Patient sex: M
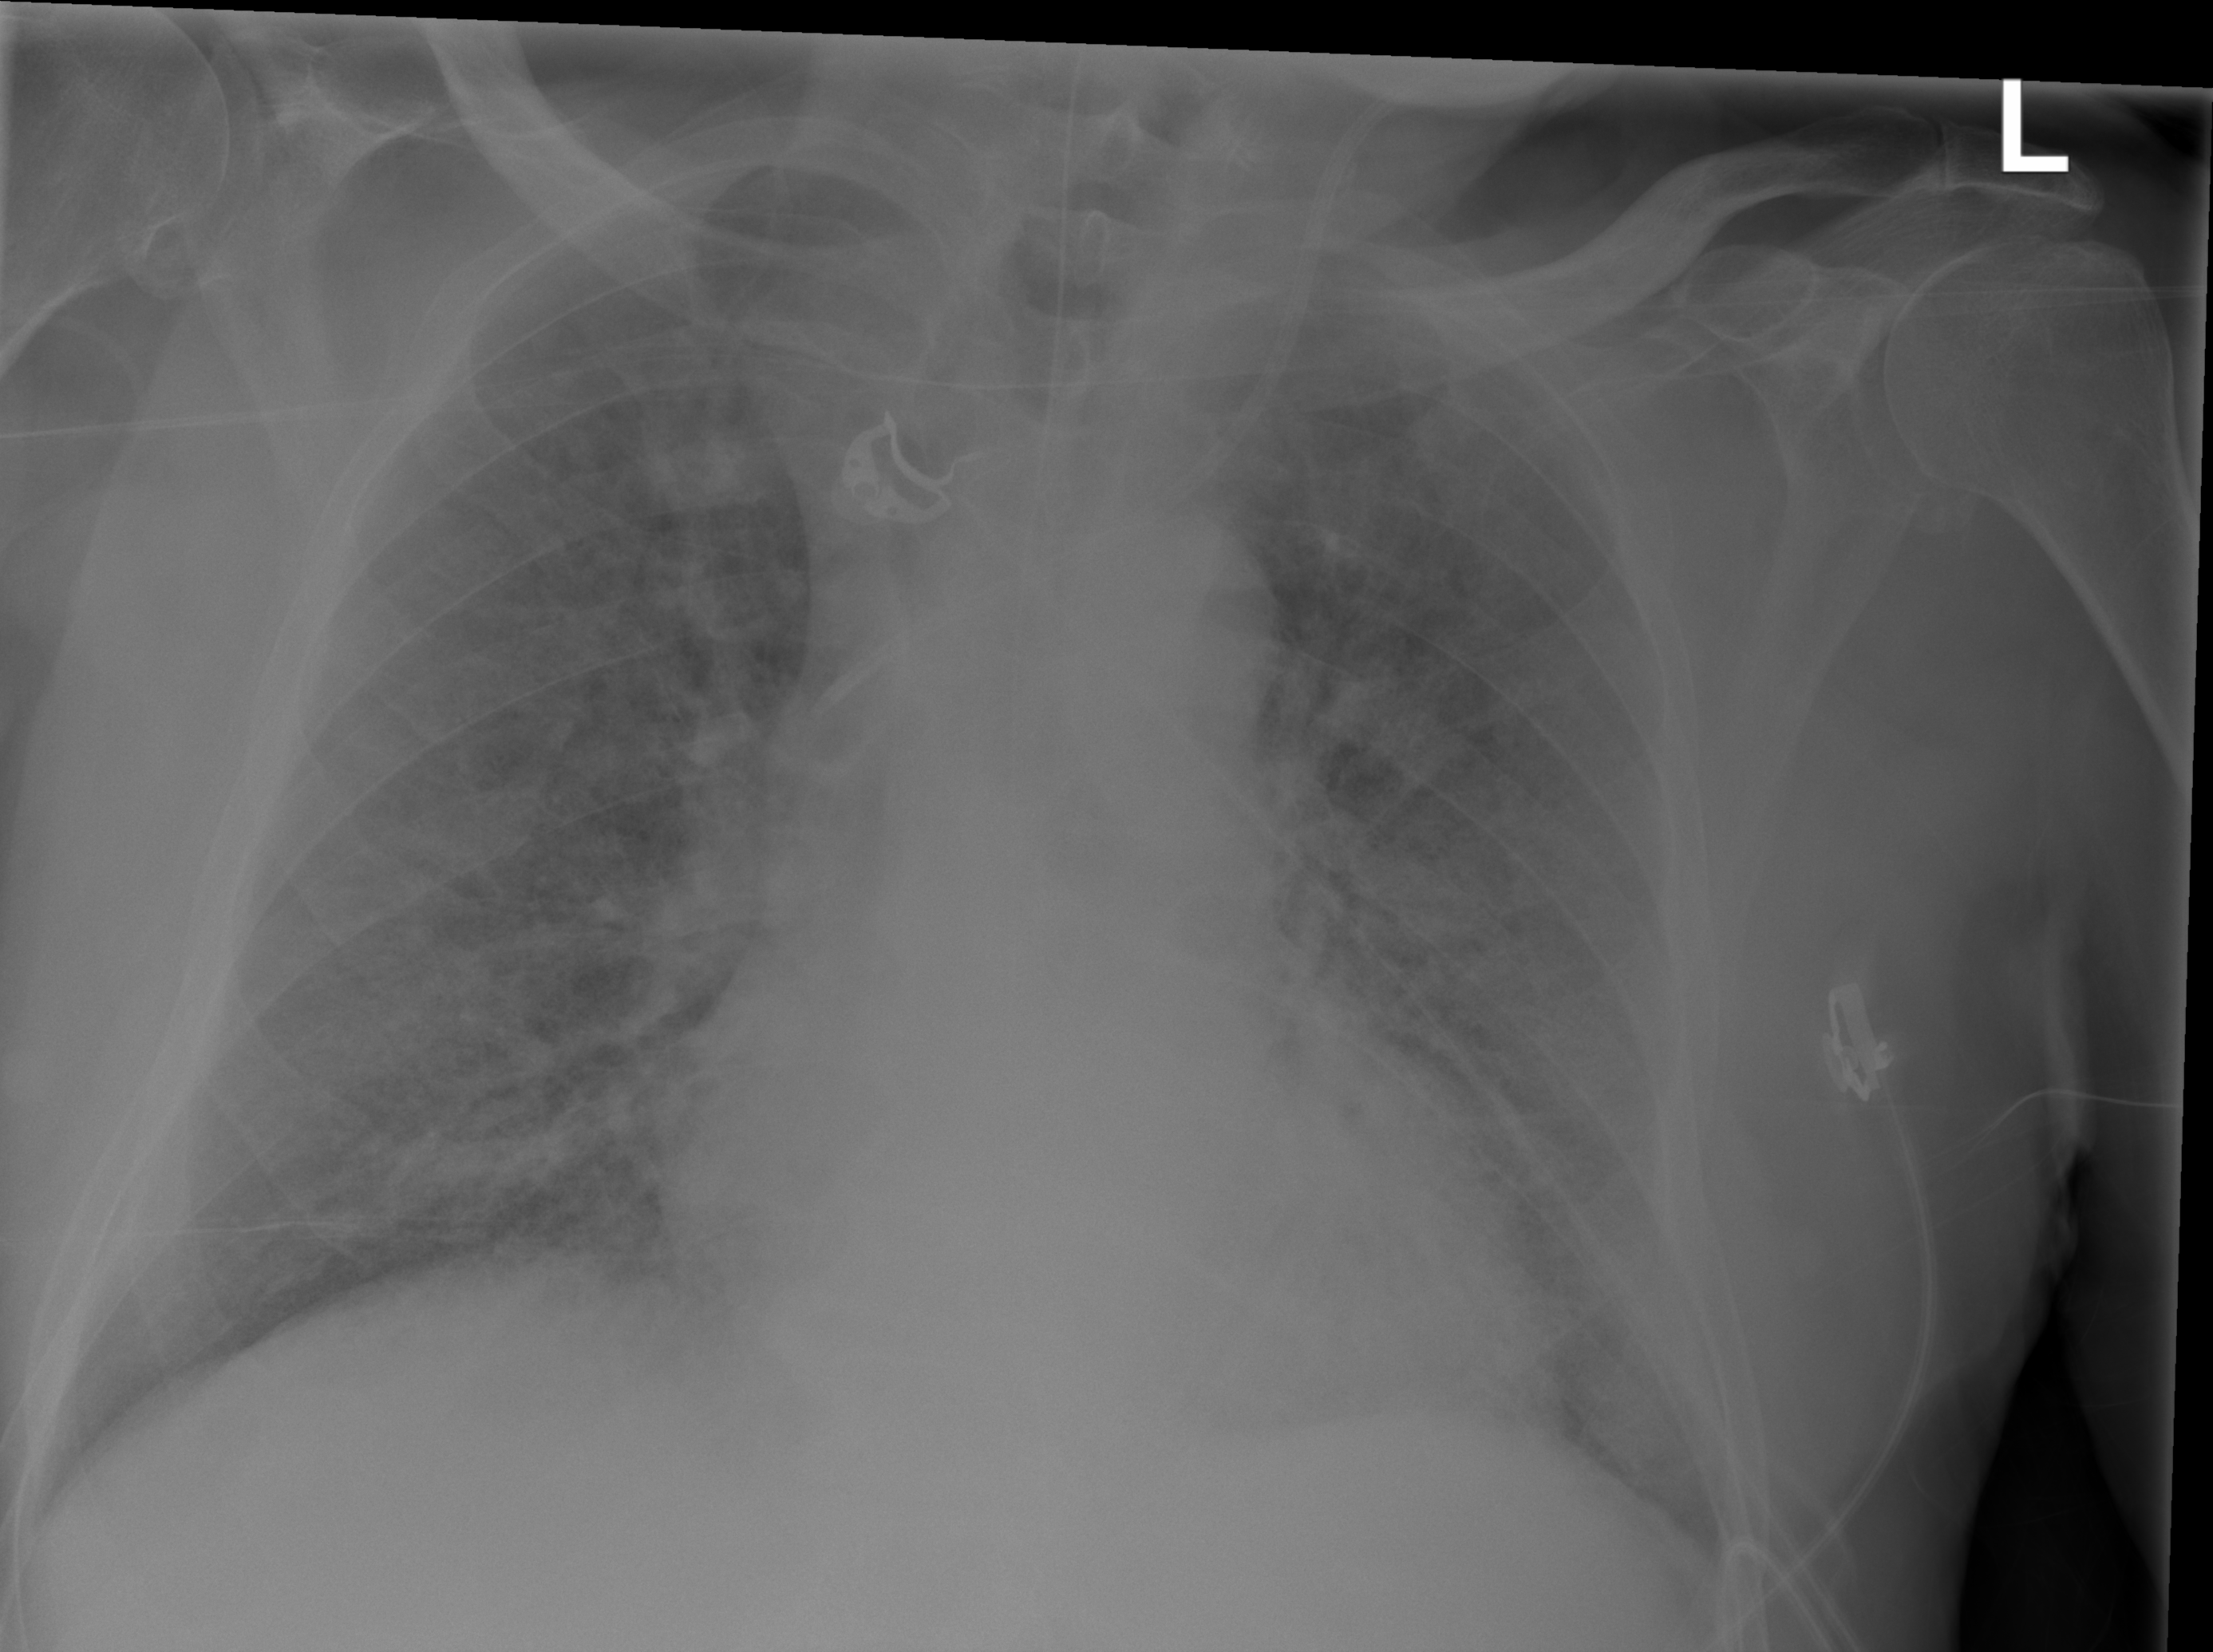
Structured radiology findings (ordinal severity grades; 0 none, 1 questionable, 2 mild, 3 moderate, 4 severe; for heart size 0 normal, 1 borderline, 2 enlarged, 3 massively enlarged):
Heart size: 1
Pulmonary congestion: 0
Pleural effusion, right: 0
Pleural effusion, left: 0
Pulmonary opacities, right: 3
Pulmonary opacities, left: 3
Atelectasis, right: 2
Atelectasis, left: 2